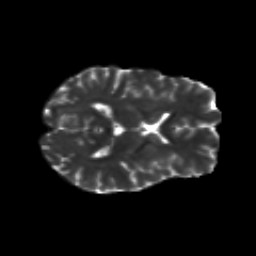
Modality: T2w
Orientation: axial
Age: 33
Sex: male
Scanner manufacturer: siemens
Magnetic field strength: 3 T
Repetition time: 8.8 s
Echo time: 0.085 s